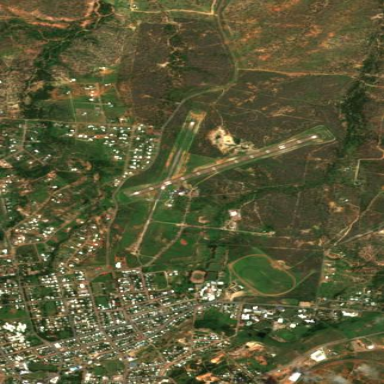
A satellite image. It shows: Military airfield located within aerodrome.